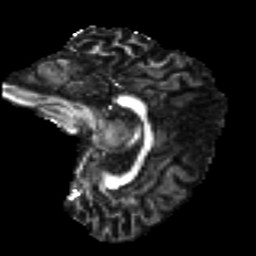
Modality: FA
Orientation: sagittal
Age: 28
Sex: male
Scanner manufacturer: ge
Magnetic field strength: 3 T
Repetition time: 7.8 s
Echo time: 0.061 s